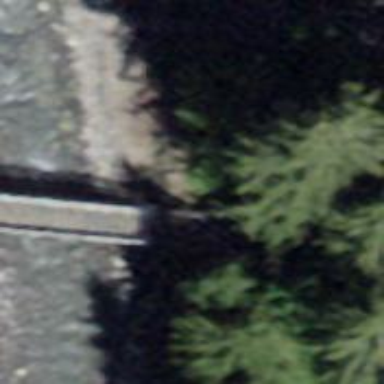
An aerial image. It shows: Path leading to bridge.